Chest X-ray. View position: PA
Patient age: 66
Patient sex: F
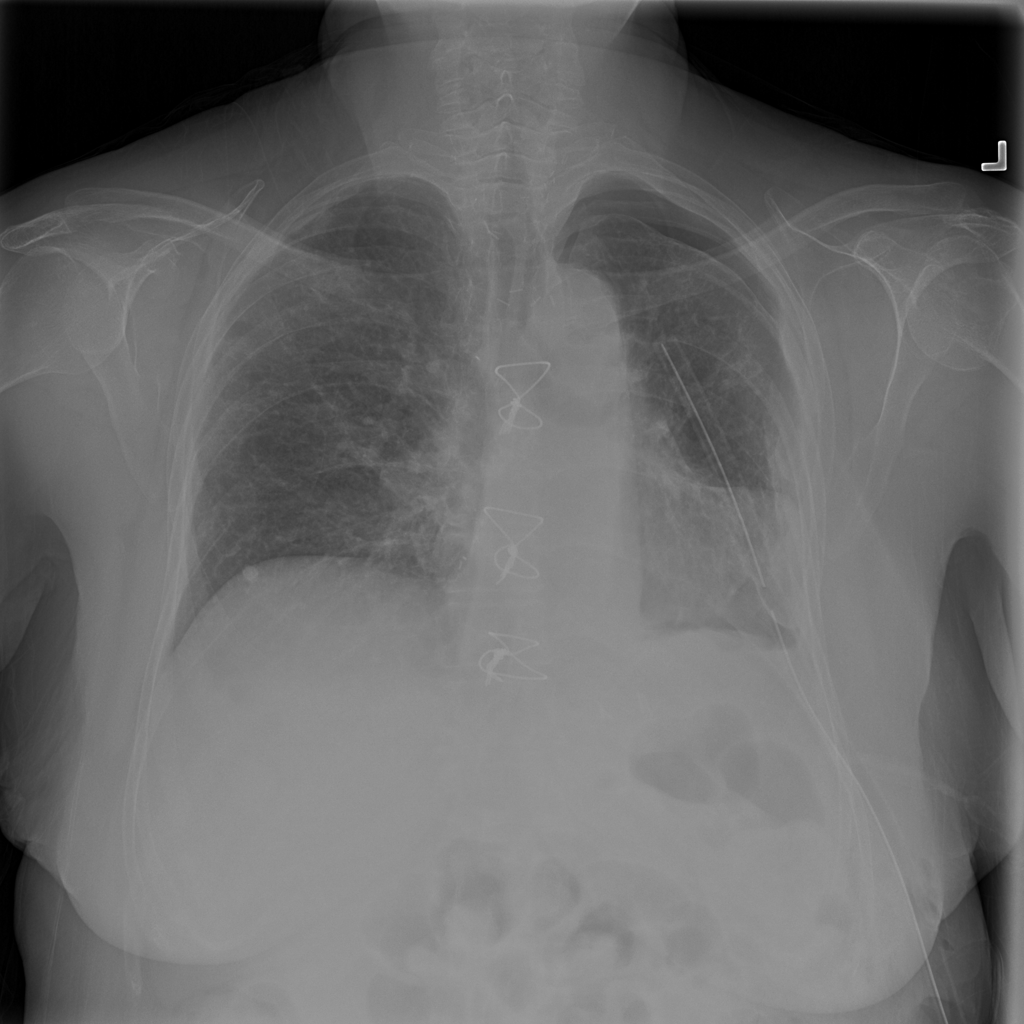
Finding: Pneumothorax